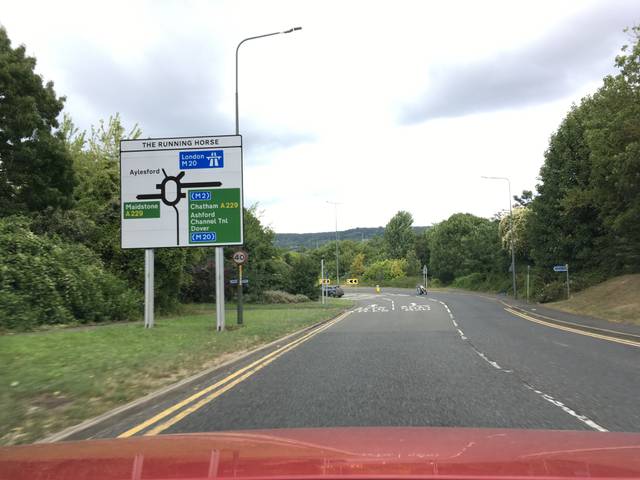
Region: United Kingdom
Coordinates: 51.296, 0.5148